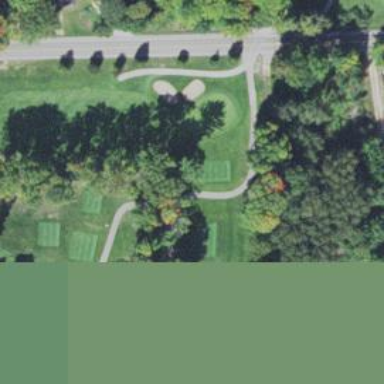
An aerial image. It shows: Path for both roads and golfers.